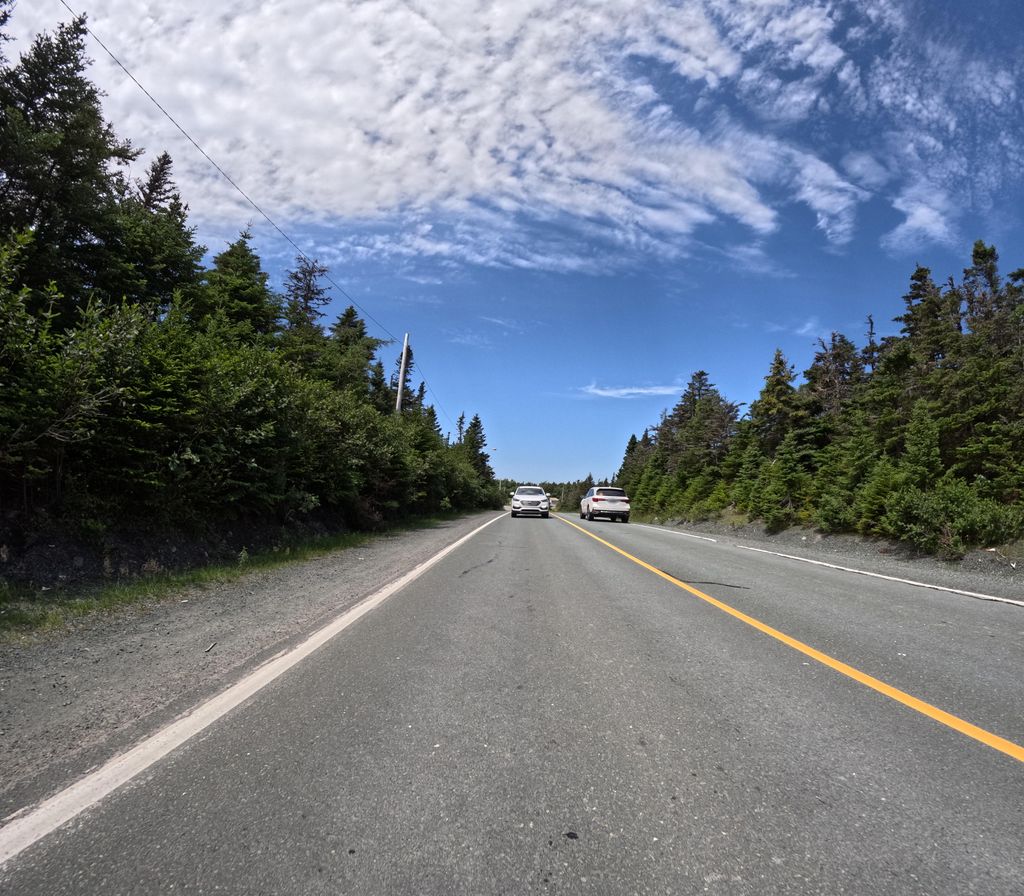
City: st_johns